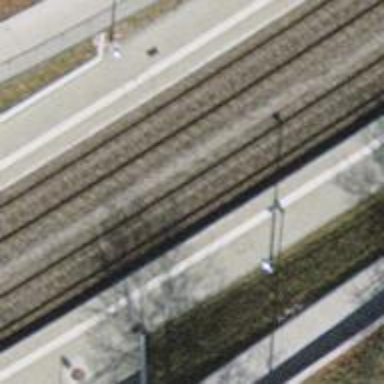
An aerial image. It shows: Stop position for public transport at railway stop.